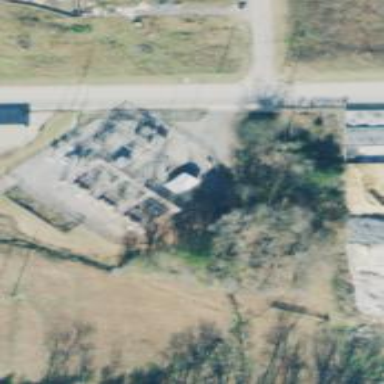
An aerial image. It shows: Distribution level power substation surrounded by fence.